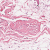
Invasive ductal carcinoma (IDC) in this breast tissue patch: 0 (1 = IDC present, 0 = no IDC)